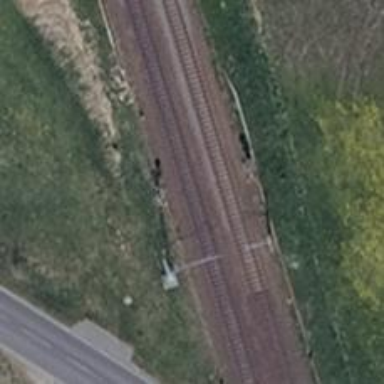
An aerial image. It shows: Railway signal.